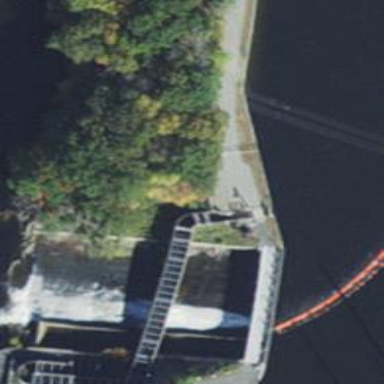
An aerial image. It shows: Fish pass along the waterway.